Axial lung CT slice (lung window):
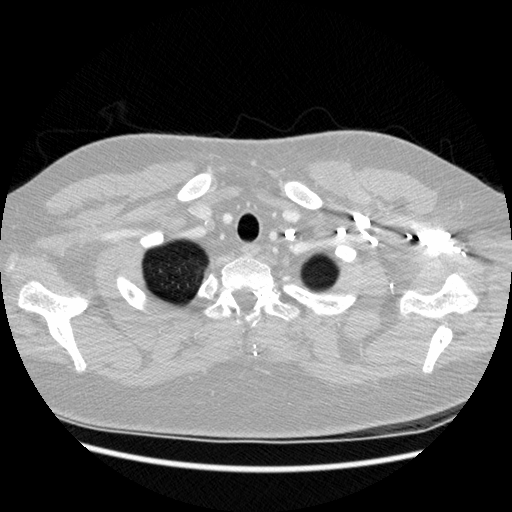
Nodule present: no